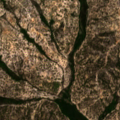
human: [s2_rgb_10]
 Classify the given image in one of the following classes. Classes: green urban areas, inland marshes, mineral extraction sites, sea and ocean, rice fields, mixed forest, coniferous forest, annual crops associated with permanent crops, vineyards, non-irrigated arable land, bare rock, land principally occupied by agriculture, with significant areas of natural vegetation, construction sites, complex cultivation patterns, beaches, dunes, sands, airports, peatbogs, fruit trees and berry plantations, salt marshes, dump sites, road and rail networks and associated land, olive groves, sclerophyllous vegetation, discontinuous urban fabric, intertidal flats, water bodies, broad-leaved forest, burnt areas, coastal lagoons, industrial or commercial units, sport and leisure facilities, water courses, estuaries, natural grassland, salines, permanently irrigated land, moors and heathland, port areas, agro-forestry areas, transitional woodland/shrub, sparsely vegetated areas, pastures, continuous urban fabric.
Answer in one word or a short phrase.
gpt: broad-leaved forest, mixed forest